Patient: sex F, age 53
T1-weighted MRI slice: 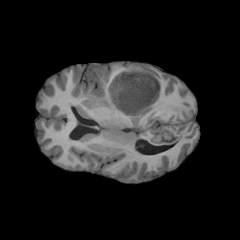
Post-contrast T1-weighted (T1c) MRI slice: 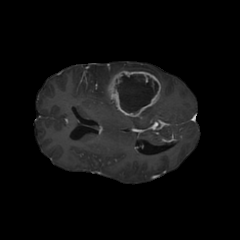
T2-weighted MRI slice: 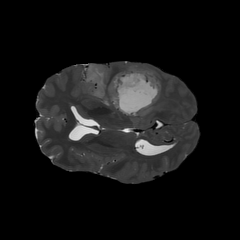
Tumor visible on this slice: yes
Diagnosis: Glioblastoma, IDH-wildtype
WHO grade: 4